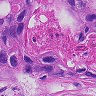
Metastatic tissue present: yes